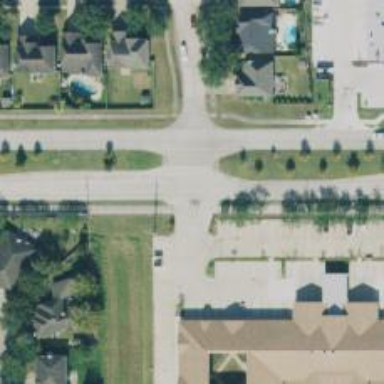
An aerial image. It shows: Secondary road.